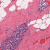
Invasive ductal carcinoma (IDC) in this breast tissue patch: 0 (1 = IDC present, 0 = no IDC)